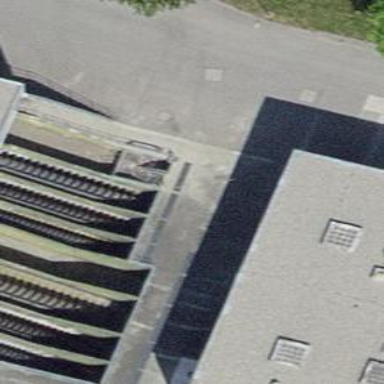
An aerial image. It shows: Industrial building.